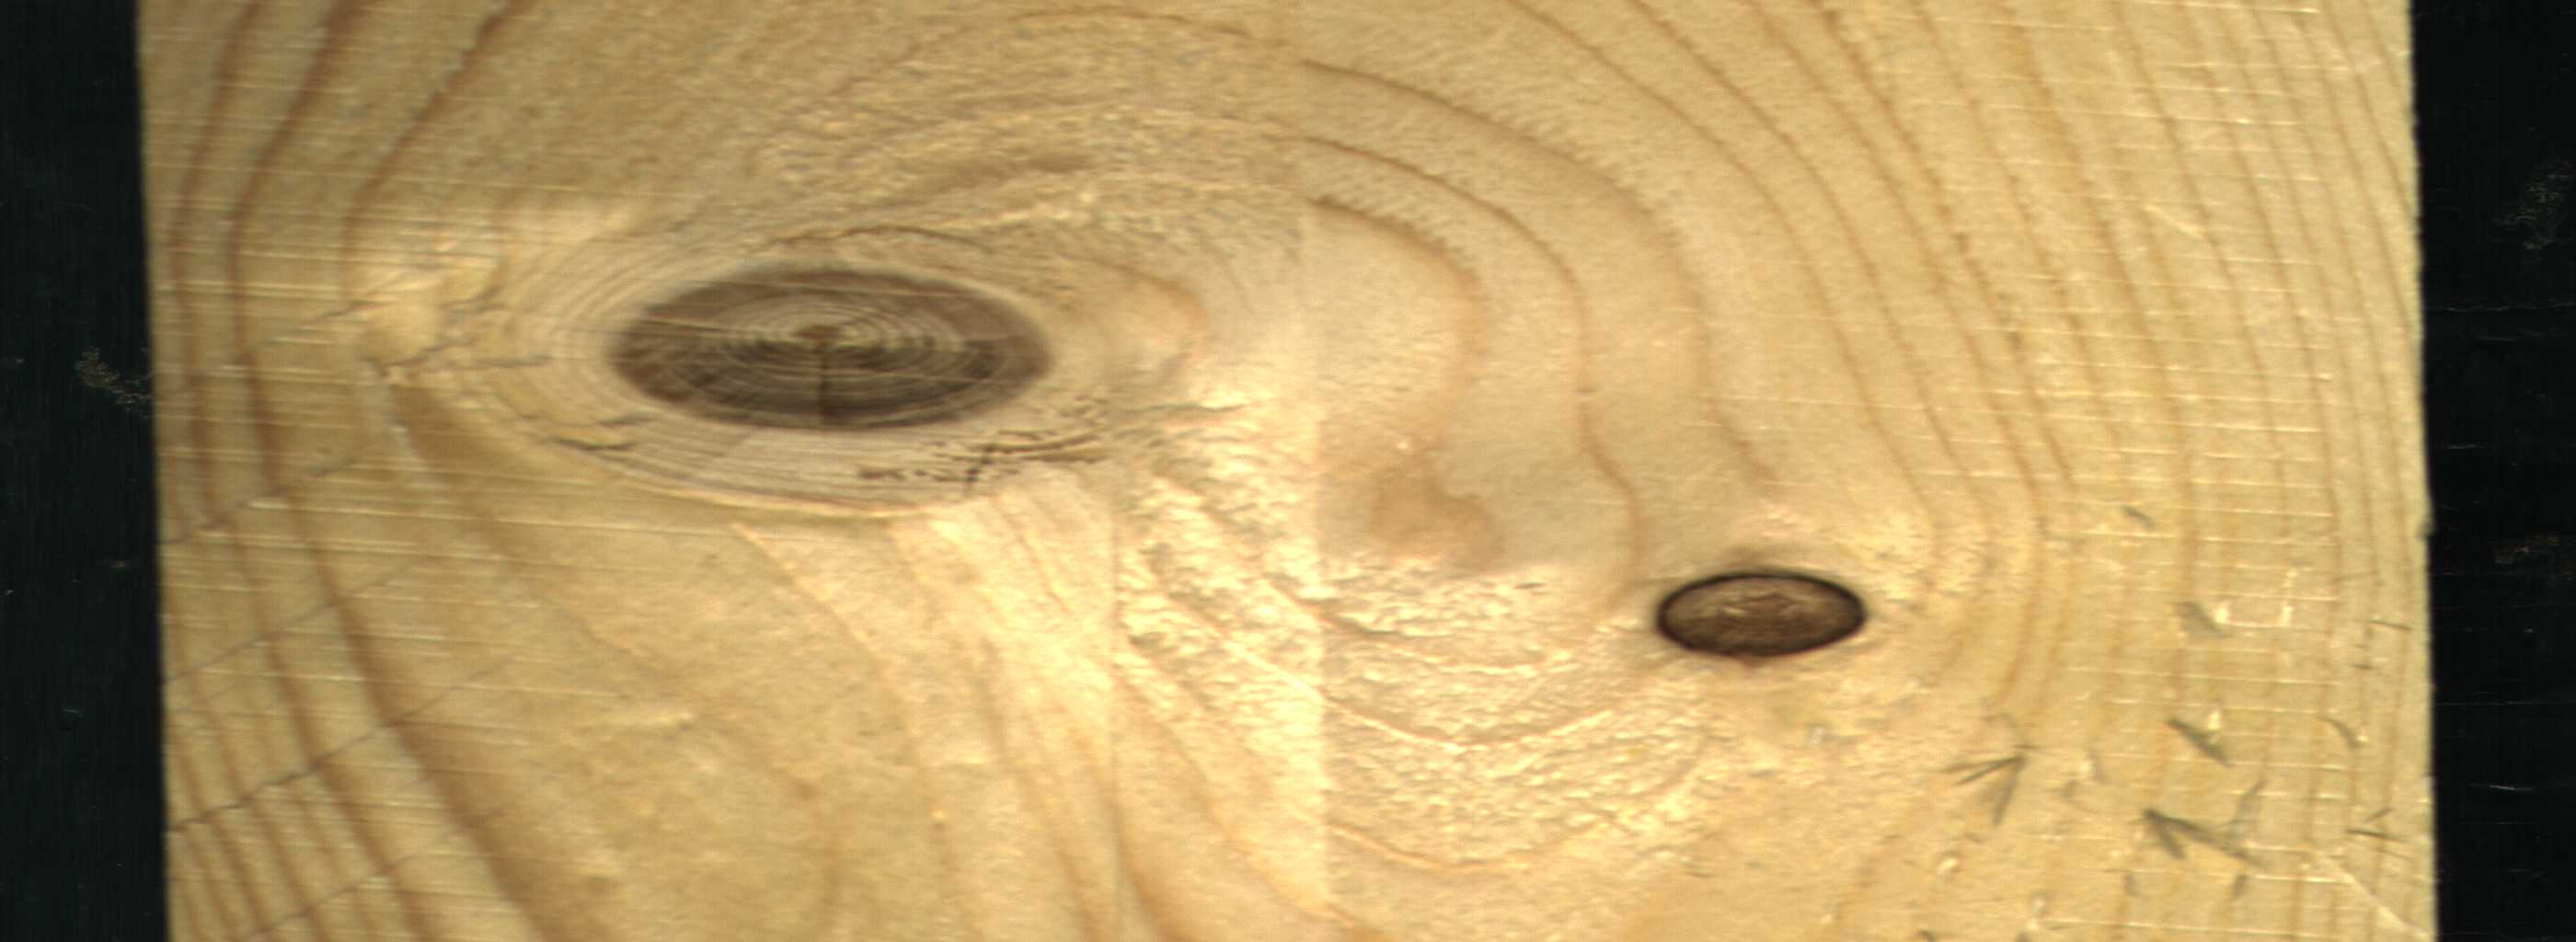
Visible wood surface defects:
Dead_Knot
Live_Knot